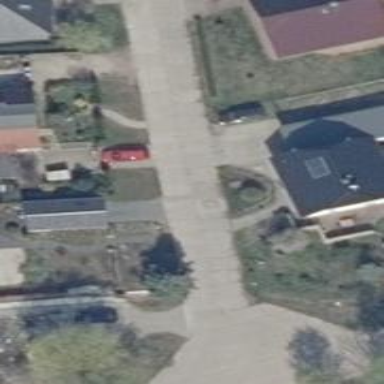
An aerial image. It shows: Residential road surfaced with concrete plates.